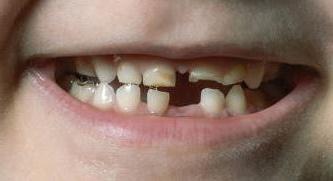
Condition: hypodontia